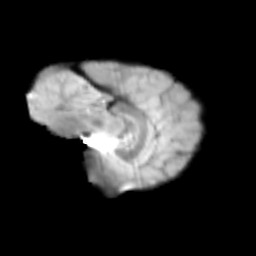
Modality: T2w
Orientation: sagittal
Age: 12
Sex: female
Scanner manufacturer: siemens
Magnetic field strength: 3 T
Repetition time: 3.8 s
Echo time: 0.07 s